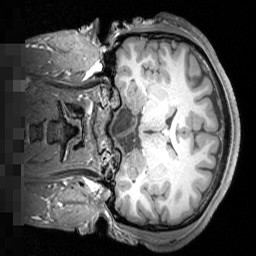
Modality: T1w
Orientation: coronal
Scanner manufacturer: siemens
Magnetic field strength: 3 T
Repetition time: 1.5 s
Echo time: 0.00291 s